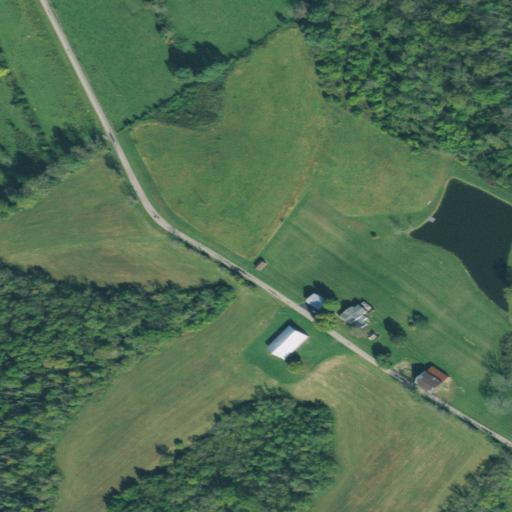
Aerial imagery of ridge(s) in Ohio named Bloomington Ridge containing pasture, deciduous forest, open development, mixed forest, low intensity development, medium intensity development, and open water